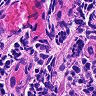
Metastatic tissue present: no